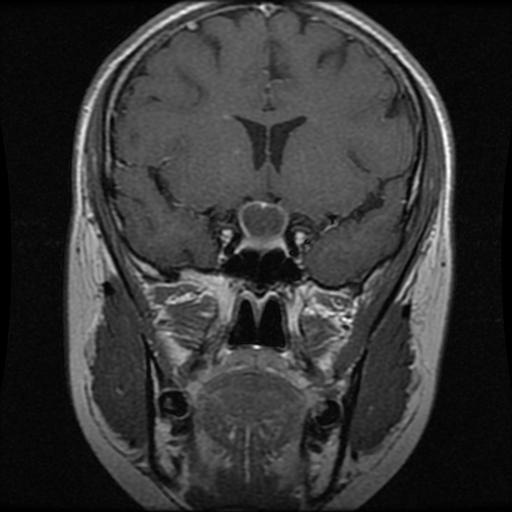
Label: pituitary